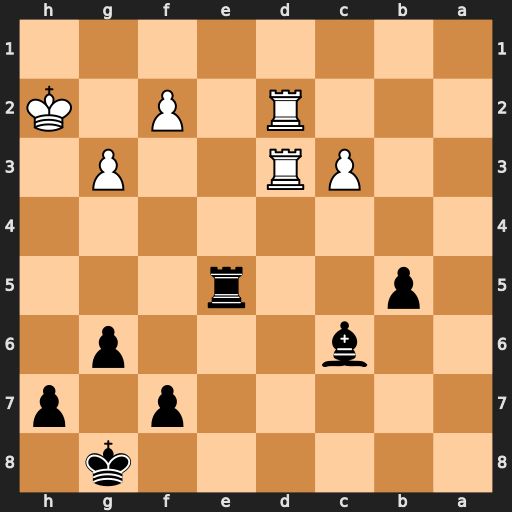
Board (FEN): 6k1/5p1p/2b3p1/1p2r3/8/2PR2P1/3R1P1K/8
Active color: b
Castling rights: -
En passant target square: -
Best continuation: Rh5+ Kg1 Rh1#